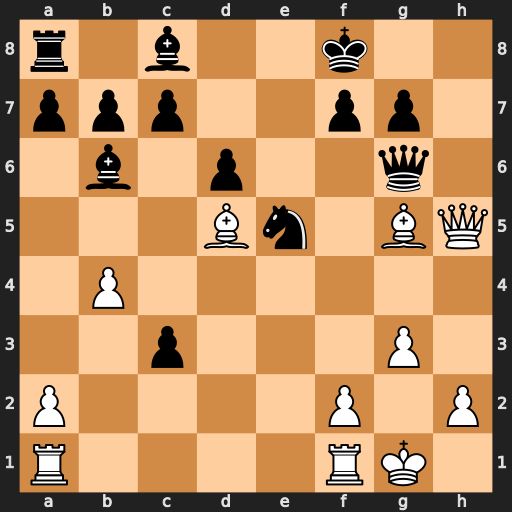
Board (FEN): r1b2k2/ppp2pp1/1b1p2q1/3Bn1BQ/1P6/2p3P1/P4P1P/R4RK1
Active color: w
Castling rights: -
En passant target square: -
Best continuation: Qh8#